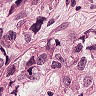
Metastatic tissue present: yes